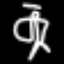
Label: angel